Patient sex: F
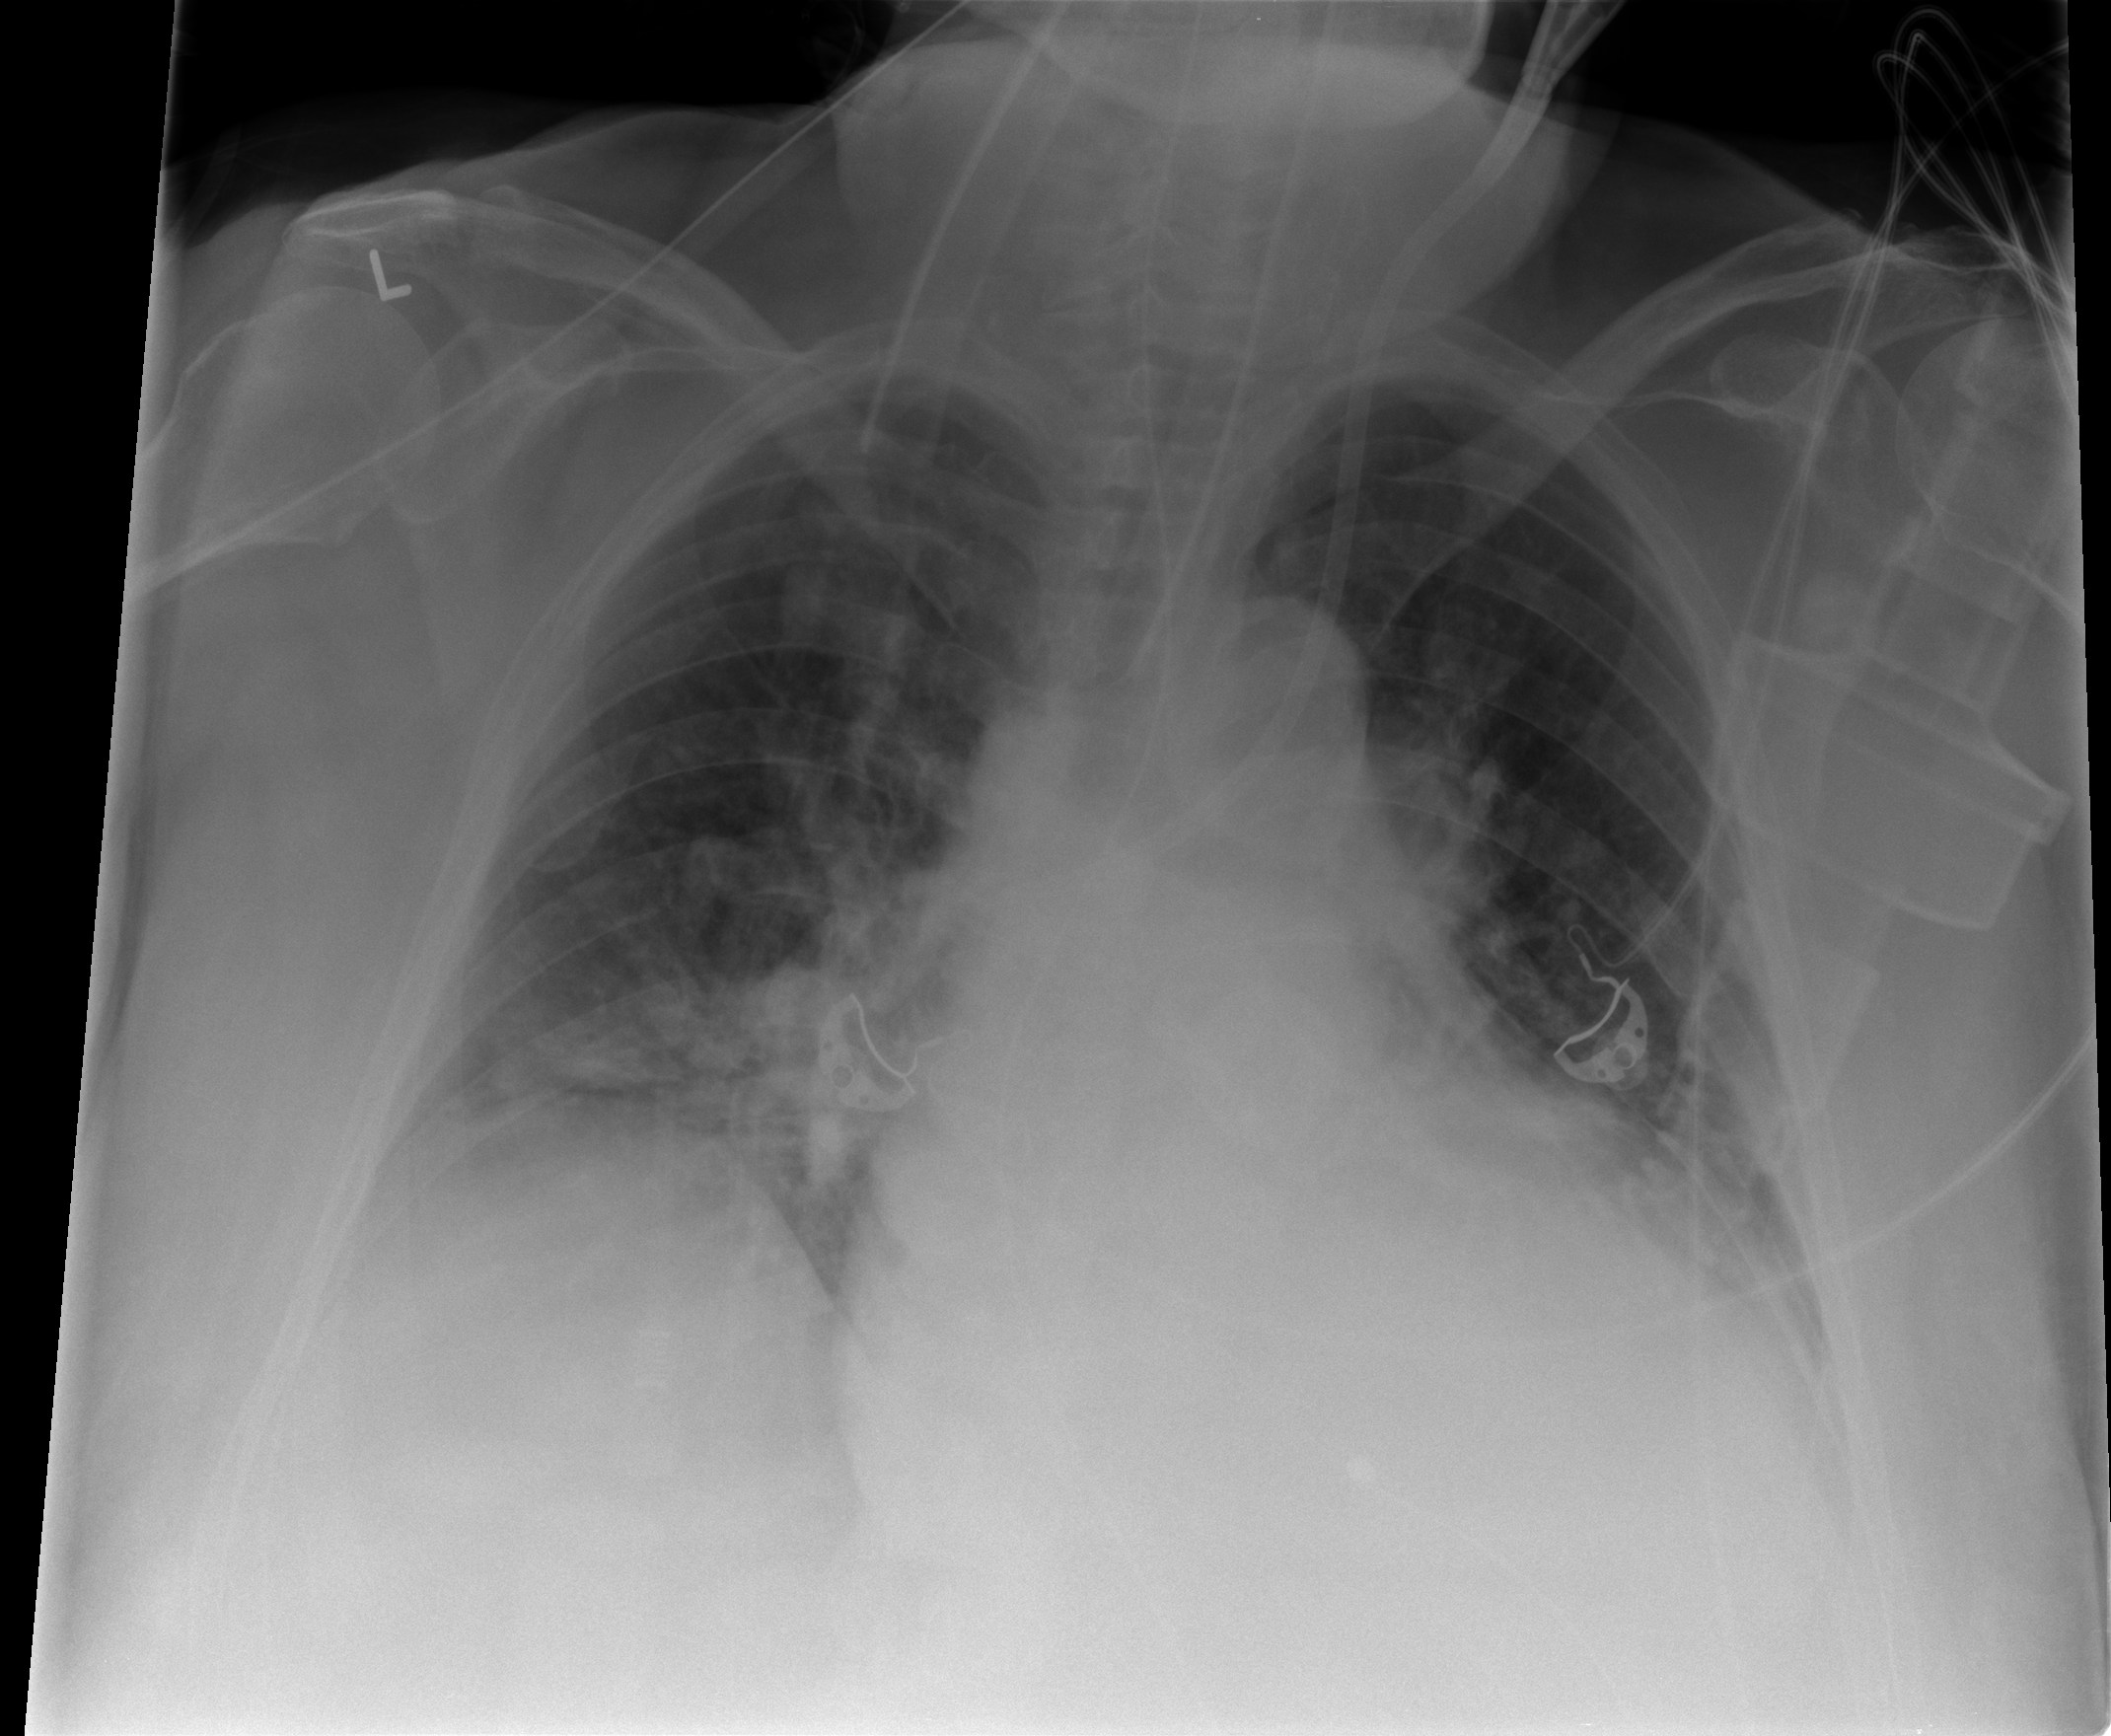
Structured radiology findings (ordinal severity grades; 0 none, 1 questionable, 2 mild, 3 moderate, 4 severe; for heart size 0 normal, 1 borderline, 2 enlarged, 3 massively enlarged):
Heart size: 2
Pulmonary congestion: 0
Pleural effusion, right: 0
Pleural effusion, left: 2
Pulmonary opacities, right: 0
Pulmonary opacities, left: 0
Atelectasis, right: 2
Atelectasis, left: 2